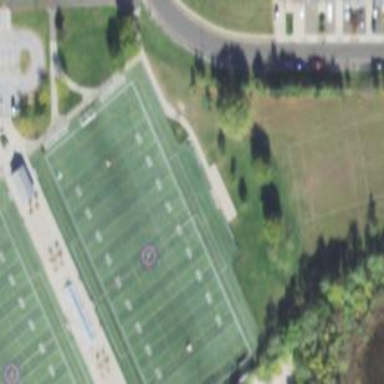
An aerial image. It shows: American football pitch.